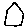
Label: hexagon